Interaction volume radius: 5 \u00c5
Interaction volume height: 10 \u00c5
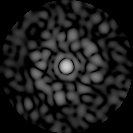
Disorder parameter: 0.7923